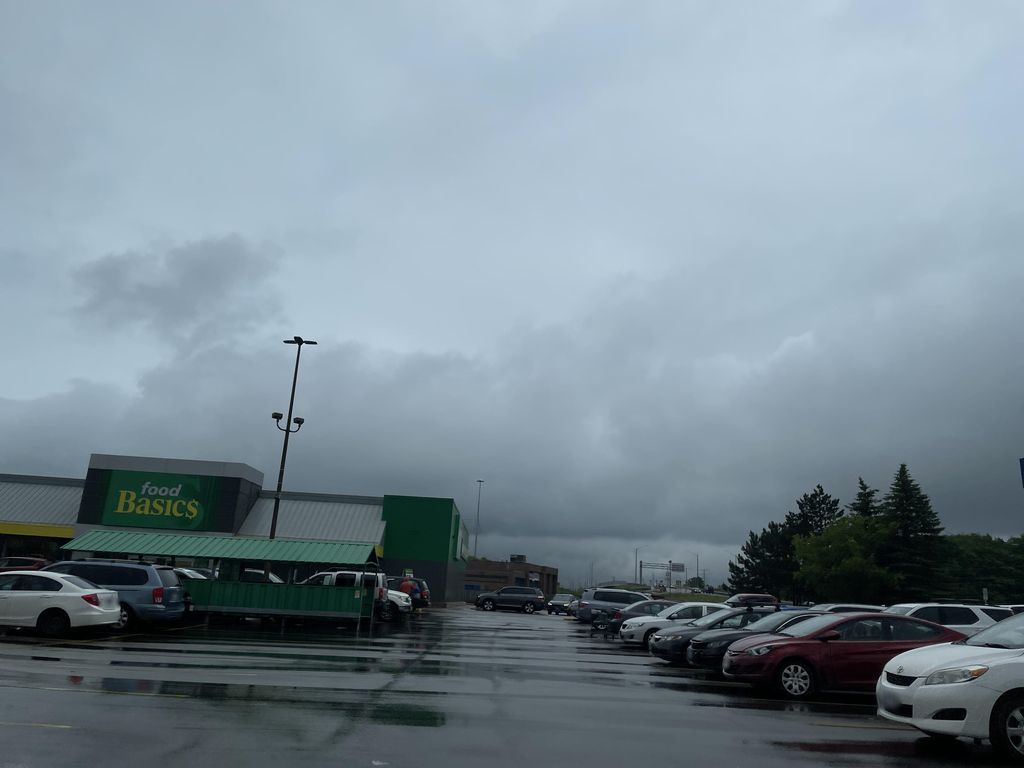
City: kitchener-waterloo